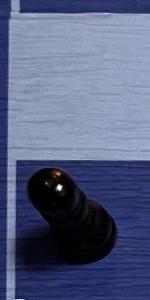
Label: Pawn_Black